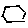
Label: hexagon